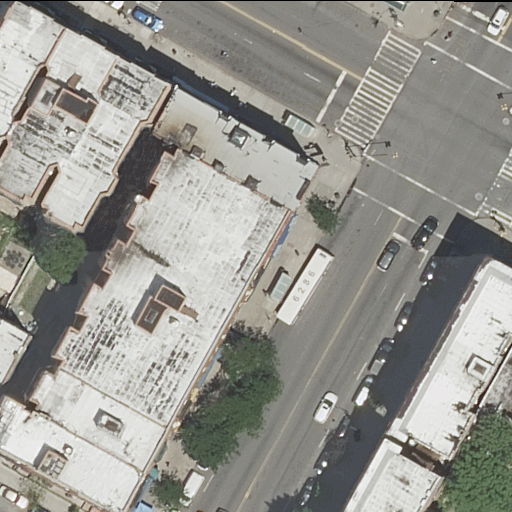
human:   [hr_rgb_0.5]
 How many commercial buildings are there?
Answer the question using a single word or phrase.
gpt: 0

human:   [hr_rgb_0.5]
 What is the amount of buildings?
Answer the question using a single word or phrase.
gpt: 17

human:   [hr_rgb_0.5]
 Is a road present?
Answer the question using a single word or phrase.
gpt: yes

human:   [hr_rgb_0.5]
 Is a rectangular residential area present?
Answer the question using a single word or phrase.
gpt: no

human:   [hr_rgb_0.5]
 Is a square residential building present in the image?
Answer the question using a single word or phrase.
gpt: no

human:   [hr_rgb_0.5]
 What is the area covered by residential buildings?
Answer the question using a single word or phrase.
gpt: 3811m2

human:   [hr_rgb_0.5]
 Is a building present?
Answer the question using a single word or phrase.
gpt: yes

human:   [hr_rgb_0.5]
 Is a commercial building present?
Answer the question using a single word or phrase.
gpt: no

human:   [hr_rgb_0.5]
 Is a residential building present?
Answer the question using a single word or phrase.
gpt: yes

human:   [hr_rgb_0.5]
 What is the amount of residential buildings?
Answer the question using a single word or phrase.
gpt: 17

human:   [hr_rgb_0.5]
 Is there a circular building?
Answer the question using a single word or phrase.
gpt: no

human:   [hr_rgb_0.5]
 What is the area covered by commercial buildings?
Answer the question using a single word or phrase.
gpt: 0m2

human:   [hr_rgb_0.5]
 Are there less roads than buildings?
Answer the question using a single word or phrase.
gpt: yes

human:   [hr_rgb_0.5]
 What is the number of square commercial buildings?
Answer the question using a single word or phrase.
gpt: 0

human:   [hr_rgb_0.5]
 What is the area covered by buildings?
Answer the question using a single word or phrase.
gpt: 3811m2

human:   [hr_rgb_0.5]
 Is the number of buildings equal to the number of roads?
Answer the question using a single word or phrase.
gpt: no

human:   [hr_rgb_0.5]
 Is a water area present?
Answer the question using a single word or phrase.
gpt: no

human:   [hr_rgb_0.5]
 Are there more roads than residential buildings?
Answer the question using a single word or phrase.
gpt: no

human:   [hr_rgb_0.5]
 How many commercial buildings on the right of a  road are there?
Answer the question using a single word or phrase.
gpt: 0

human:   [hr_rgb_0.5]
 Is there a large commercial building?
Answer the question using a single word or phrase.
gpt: no

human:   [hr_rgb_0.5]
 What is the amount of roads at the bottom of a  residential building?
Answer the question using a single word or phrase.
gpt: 1

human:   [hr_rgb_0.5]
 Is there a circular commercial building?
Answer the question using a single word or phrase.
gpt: no

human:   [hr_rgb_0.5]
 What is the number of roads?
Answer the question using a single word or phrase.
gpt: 2

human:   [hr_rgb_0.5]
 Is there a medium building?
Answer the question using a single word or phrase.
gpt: yes

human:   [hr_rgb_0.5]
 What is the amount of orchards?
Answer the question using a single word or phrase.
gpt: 0

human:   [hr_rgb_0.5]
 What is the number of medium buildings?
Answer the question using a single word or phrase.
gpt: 11

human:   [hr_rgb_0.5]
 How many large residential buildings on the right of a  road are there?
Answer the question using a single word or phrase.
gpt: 0

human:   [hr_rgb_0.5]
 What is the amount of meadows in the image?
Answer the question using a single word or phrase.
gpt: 0

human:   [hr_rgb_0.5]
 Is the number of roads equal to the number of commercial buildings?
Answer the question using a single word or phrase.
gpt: no

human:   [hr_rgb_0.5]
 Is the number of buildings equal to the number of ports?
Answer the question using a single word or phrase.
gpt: no

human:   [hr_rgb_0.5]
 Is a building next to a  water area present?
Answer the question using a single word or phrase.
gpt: no

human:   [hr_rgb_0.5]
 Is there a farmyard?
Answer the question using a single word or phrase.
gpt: no

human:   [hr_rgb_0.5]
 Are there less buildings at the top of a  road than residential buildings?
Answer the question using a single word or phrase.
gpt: yes

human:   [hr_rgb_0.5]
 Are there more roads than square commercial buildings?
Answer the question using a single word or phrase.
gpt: yes

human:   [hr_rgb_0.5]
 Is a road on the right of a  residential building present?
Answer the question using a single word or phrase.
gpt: yes

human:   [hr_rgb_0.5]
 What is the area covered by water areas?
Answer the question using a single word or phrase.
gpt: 0m2

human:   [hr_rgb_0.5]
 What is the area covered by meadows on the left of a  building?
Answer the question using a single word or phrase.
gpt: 0m2

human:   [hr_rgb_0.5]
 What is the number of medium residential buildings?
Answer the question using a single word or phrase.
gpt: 11

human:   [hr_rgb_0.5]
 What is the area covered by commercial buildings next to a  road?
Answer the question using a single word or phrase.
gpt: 0m2

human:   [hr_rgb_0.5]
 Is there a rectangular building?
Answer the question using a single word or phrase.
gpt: yes

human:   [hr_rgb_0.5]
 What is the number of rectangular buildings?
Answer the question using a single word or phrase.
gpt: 7

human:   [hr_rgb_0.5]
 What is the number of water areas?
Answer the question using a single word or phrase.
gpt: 0

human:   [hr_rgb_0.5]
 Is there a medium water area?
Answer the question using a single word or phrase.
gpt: no

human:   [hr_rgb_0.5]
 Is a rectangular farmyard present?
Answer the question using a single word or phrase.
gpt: no

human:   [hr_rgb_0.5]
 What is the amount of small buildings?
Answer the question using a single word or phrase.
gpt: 5

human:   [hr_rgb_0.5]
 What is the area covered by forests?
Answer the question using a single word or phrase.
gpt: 0m2

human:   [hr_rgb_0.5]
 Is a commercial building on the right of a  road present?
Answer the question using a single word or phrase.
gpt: no

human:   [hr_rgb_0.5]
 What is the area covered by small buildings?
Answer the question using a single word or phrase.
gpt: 110m2

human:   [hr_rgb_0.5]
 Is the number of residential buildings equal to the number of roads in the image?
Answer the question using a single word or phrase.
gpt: no

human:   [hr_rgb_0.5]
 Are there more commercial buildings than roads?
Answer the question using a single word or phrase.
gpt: no

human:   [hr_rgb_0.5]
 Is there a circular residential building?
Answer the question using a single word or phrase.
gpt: no

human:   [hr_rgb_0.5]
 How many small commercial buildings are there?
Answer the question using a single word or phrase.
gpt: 0

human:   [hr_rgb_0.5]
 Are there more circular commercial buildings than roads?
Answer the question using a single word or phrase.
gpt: no

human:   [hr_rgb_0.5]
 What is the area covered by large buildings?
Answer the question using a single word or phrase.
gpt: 749m2

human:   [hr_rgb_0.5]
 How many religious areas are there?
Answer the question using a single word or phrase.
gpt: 0

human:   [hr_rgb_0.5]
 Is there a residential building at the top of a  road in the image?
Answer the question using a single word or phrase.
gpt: yes

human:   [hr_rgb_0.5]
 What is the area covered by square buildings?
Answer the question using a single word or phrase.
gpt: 0m2

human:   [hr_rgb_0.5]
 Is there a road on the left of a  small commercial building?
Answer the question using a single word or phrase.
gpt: no

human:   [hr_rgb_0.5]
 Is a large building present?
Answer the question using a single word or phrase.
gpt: yes

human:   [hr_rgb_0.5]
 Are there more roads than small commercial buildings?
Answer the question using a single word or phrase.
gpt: yes

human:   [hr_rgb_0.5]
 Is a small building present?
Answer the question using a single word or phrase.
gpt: yes

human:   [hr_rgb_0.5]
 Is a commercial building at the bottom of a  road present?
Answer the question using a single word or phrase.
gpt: no

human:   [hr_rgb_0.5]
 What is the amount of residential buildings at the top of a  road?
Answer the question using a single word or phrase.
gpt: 5

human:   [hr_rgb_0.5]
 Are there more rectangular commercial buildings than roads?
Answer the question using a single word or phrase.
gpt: no